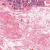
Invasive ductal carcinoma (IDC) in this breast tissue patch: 0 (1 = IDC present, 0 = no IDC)